Question: I have provided more information on the code. The 'checkstatusthread()' is called after every 5 seconds. 'ipItemsArray' object used below stores the XML coming from the server.
// XMLAppDelegate.h
'''
@interface XMLAppDelegate : NSObject <UIApplicationDelegate> {
NSMutableString *hostStr2;
NSData *dataURL2;
NSString *playlistdata;
}
@property (nonatomic, retain) NSMutableString *hostStr2;
@property (nonatomic, retain) NSData *dataURL2;
@property (nonatomic, retain) NSString *playlistdata;
@end
'''
// XMLAppDelegate.m
'''
-(void)checkstatusthread
{
NSAutoreleasePool *pool = [[NSAutoreleasePool alloc] init];
hostStr2 = [[NSMutableString alloc] initWithFormat:@"http://%@/getplaylist.php?ip=%@",yourip,restip];
dataURL2 = [NSData dataWithContentsOfURL: [ NSURL URLWithString: hostStr2 ]];
playlistdata = [[NSString alloc] initWithData:dataURL2 encoding: NSASCIIStringEncoding];
ipItemsArray = [playlistdata componentsSeparatedByString:@"|^|"];
[hostStr2 release];
[playlistdata release];
status =[ipItemsArray objectAtIndex:0];
[status retain];
if([[ipItemsArray objectAtIndex:0]isEqualToString:@"0001"])
{
serverOutput1 =[ipItemsArray objectAtIndex:1];
[serverOutput1 retain];
nowplaying =[ipItemsArray objectAtIndex:2];
[nowplaying retain];
tracklocation=[ipItemsArray objectAtIndex:3];
[requestlocation retain];
requestlocation=[ipItemsArray objectAtIndex:4];
temp_app =[tracklocation intValue];
}
[serverOutput1 retain];
[nowplaying retain];
[serverOutput1 retain];
[nowplaying retain];
[tracklocation retain];
[requestlocation retain];
// checkstatus() called
[self performSelectorOnMainThread:@selector(checkstatus)
withObject:nil
waitUntilDone:false];
[pool drain];
}
- (void)dealloc {
[dataURL2 release];
[playlistdata release];
[ipItemsArray release];
}
'''
The line 'NSArray *ipItemsArray = [playlistdata componentsSeparatedByString:@"|^|"];' gives me a memory leak when I run the leaks instrument in Xcode 4.2. have tried all possible things on this, but feel like something needs to be added. Can someone please help me out.
Here is the Screenshot of the leaked object. Also i noticed my app doesn't call Dealloc method.

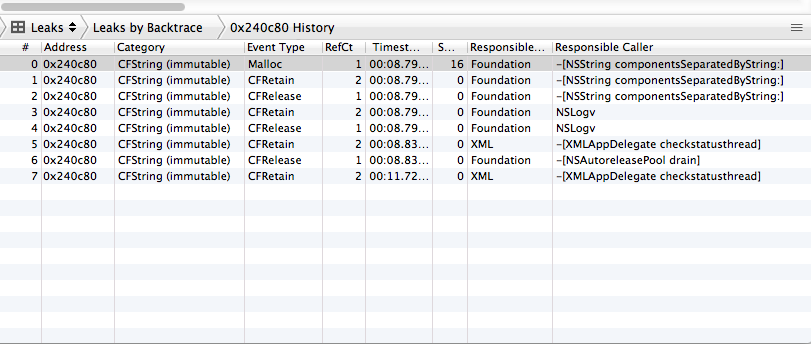
Answer: The object that is leaking is "status". I infer that it is an iVar. When you do this:
'''
status =[ipItemsArray objectAtIndex:0];
[status retain];
'''
The second time these lines get executed, the previously stored value in status is not released properly, hence a leak. You should ideally be doing this:
'''
if(status) {
[status release];
}
status =[ipItemsArray objectAtIndex:0];
[status retain];
'''
This will solve your leak shown in instruments. (Assuming ARC is not being used)